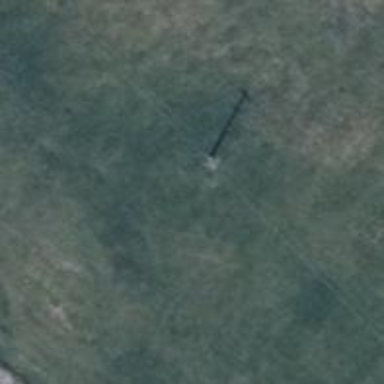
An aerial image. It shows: Power pole.